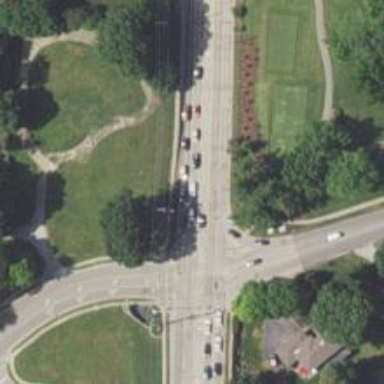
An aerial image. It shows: Footway located on traffic island.